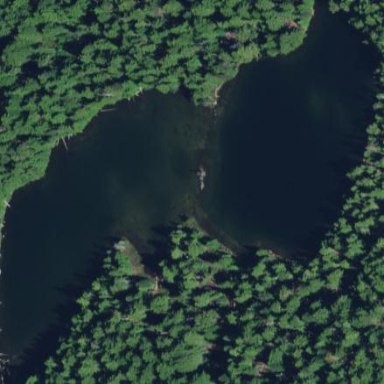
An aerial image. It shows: Beautiful lake surrounded by nature.